Question: Is there any library that I can use to do simple 3D stacking simulation in python?
To simplify the issue, all objects are box with integer width / height / depth / top / left / z-index.
And the only thing need to be simulate is determine the stacking is stable or not.
I am currently searching some physical engine to do this job.
vpython
<URL>
box2d
<URL>
It does stable stacking well, except it is 2d.
An stable stacking sample From box2d

# EDIT1
I finally end up with using Chrono:PyEngine. It is really easy to use and the python binding is up to date. The only thing hard I found is that the latest version only support python 3.X
<URL>
# EDIT2
My Sample code to run stack checking with Chrono:PyEngine.
<URL>
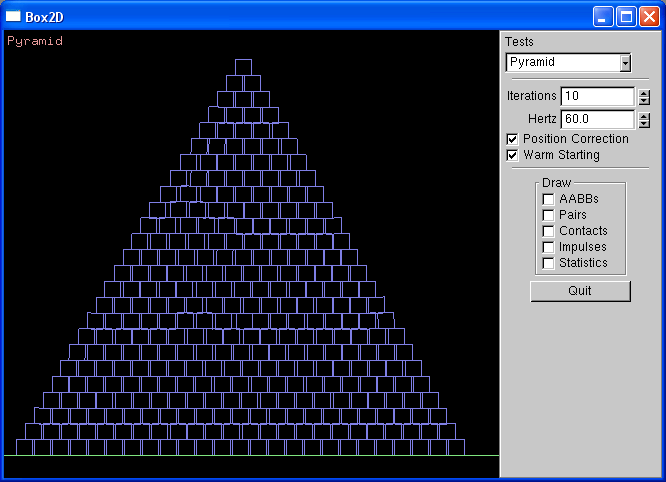
Answer: This is one of those questions with no really satisfying answer. But take a look at these:
- <URL>- - - - -
If you are willing to learn SWIG (www.swig.org) you can probably create your own Python binding for the parts of Bullet or PyODE or reactphysics3d that you want. Don't know about Havoc.